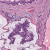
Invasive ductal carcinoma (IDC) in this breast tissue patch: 1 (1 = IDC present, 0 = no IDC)